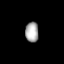
Tissue: lung
Cell type: Epithelial cells
Senescence score: 0.2268
Nuclear area (px): 262
Mean DAPI intensity: 170.435